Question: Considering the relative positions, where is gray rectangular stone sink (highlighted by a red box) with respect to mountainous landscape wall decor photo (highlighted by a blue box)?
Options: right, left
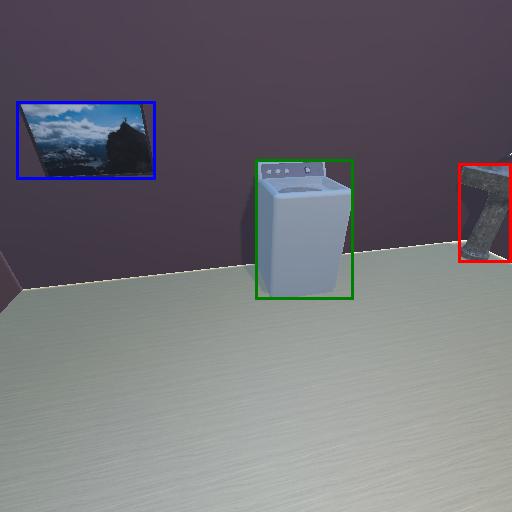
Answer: right